Field crop: maize
Growth stage: 2
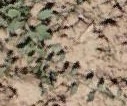
Species: convolvulus